Question: Given the schedule below, what is the maximum total time (in minutes) a person can spend in lectures? All time nodes are integer multiples of 10 minutes.
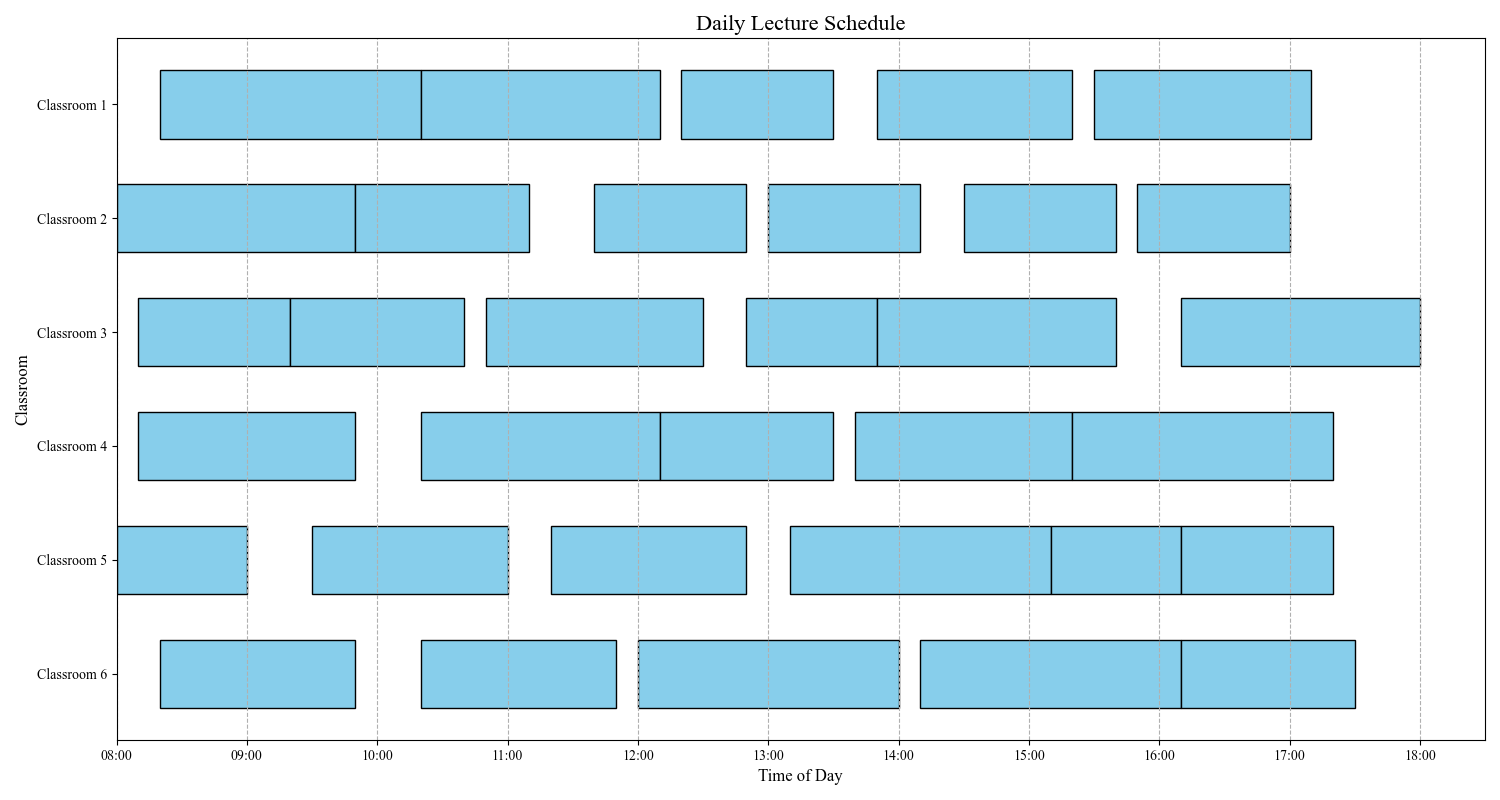
Answer: 580